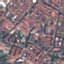
Land use / land cover class: Residential